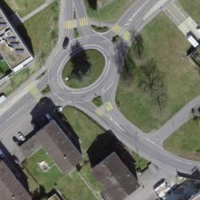
EUNIS habitat code: 57
Species observed at this site:
Milvus milvus